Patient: sex F, age 60
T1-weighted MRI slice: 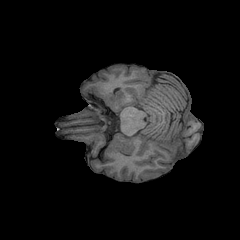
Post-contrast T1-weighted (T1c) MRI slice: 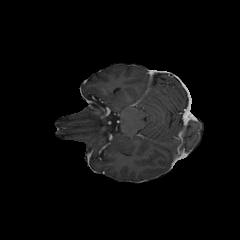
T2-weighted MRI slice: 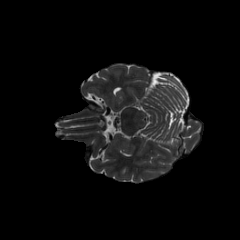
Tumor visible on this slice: no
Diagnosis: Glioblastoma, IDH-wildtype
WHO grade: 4